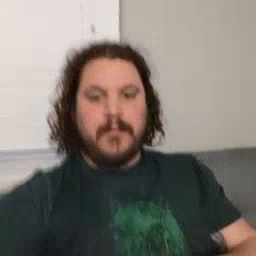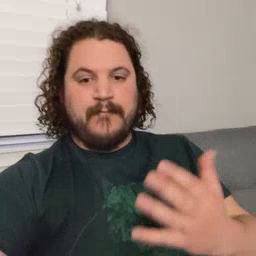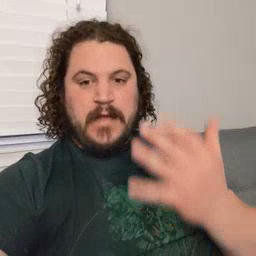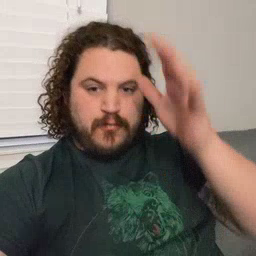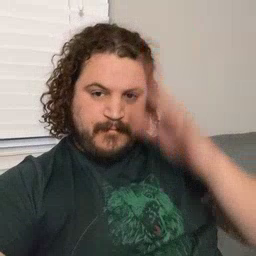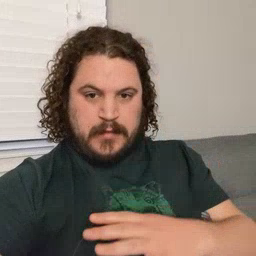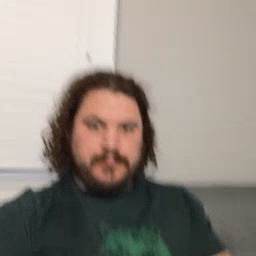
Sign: fireman